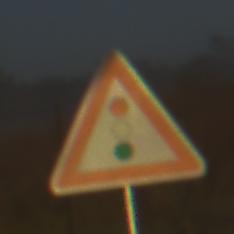
Verkehrszeichen: Lichtzeichenanlage
Umgebung: Outdoor, Nature
Tageszeit: SunriseSunset
Wetter: Clear
Licht: Natural
Jahreszeit: NotSpecified
Kontrast: HighContrast